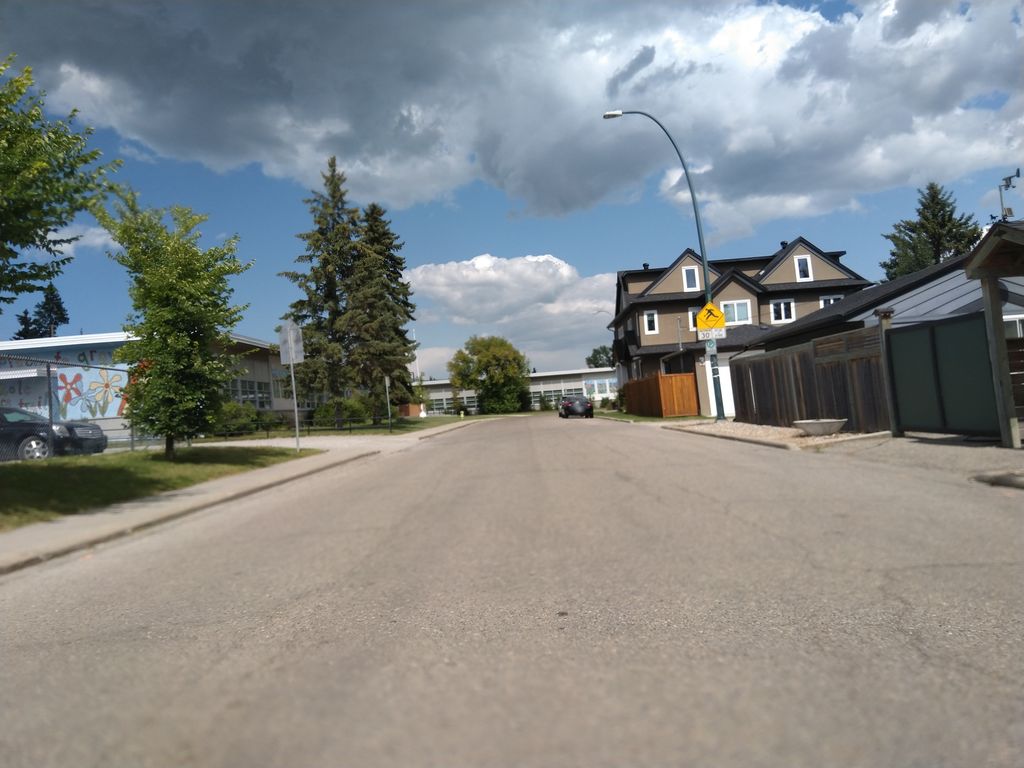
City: calgary